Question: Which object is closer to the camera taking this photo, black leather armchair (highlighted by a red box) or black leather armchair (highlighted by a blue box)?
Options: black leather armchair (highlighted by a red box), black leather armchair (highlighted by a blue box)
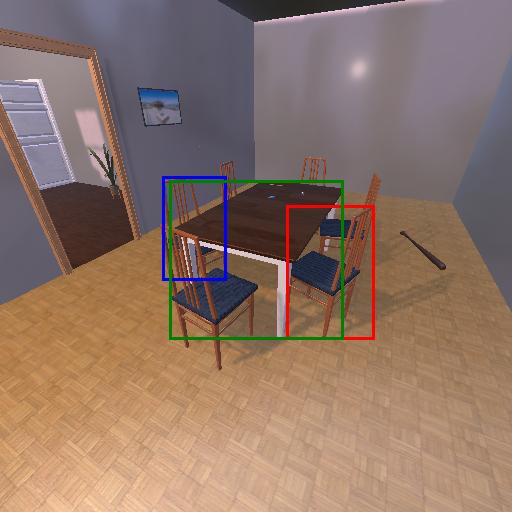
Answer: black leather armchair (highlighted by a red box)